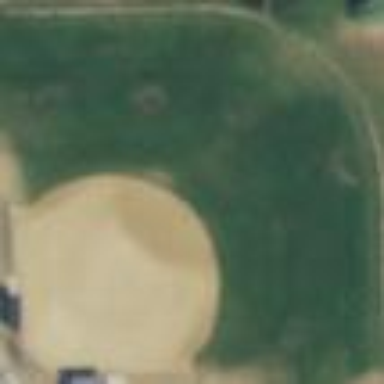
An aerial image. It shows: Baseball pitch for leisure land activities.